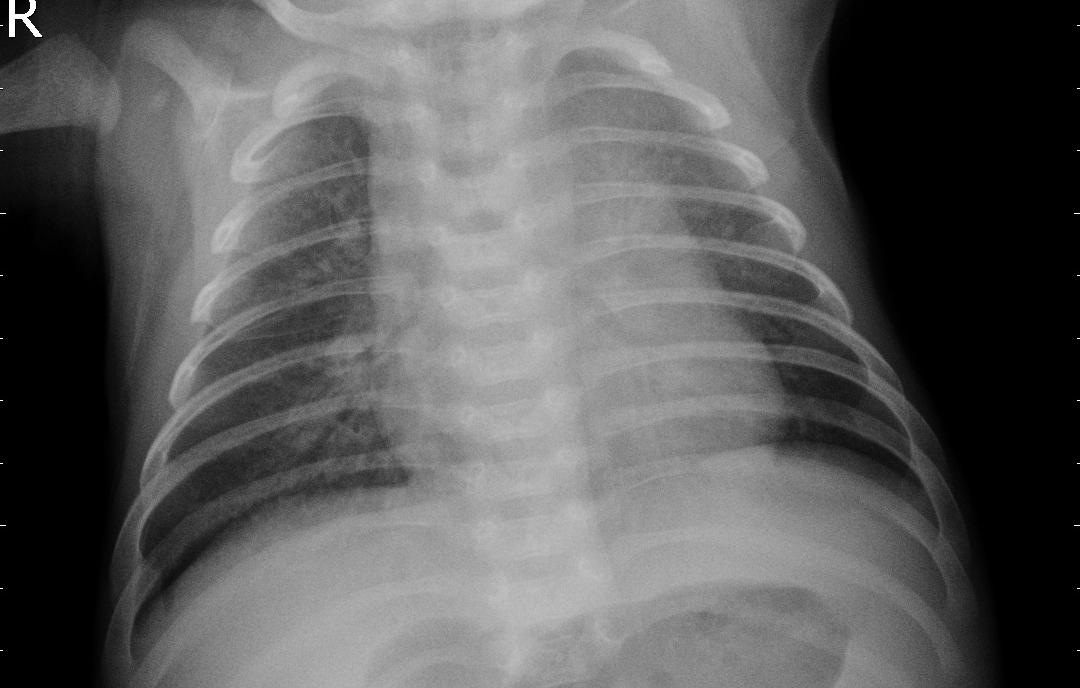
Diagnosis: PNEUMONIA